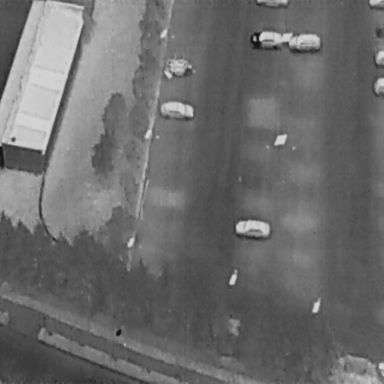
There are eight Cars in the infrared image.